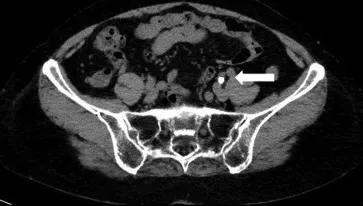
CT image at the time of visiting our hospital. (b) Contrast-enhanced CT image revealed that the low attenuation fluid within the cystic cavity when compared with the normally enhancing renal parenchyma confirms the presence of an upper pole caliceal diverticulum (arrow).
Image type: radiology (ct)